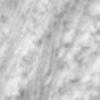
Label: change